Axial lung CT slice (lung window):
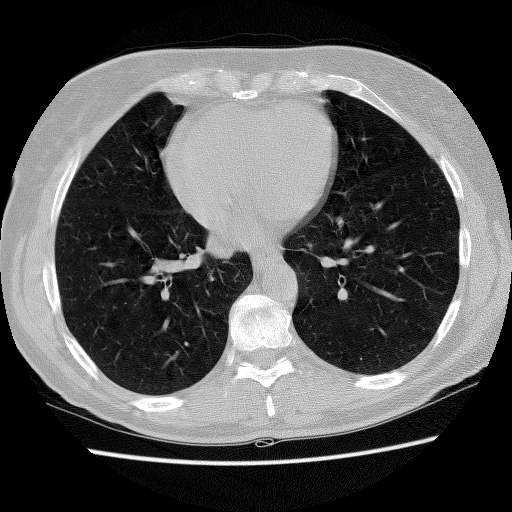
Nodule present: no